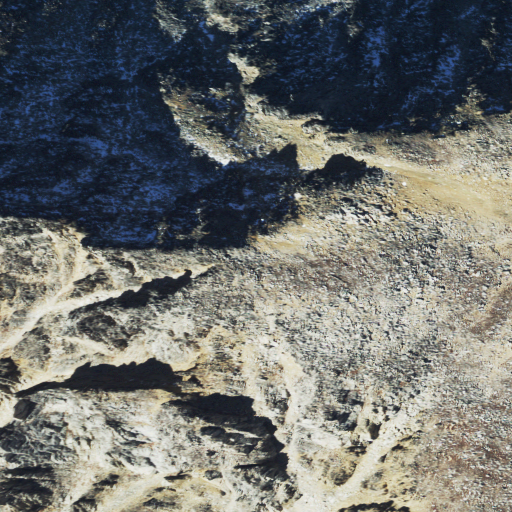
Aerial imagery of mountain in Montana named Tweedy Mountain containing barren land, grassland, shrub, and evergreen forest